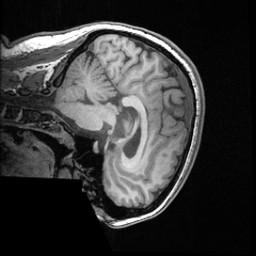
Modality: T1w
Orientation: sagittal
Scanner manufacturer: ge
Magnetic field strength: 3 T
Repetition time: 0.008572 s
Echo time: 0.003384 s